Field crop: tomato
Growth stage: 1
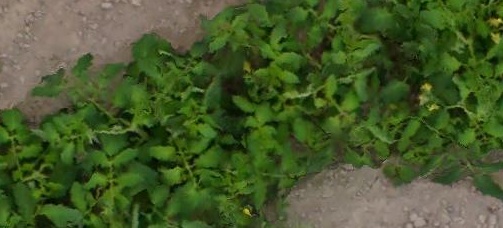
Species: tomato